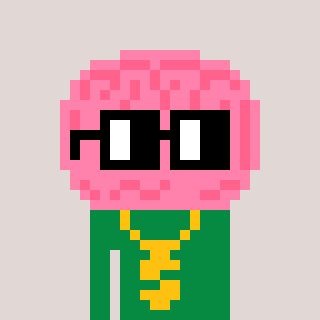
a pixel art character with square black glasses, a brain-shaped head and a green-colored body on a warm background